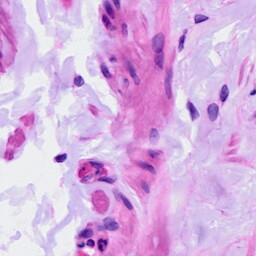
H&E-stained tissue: Ovarian